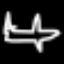
Label: airplane